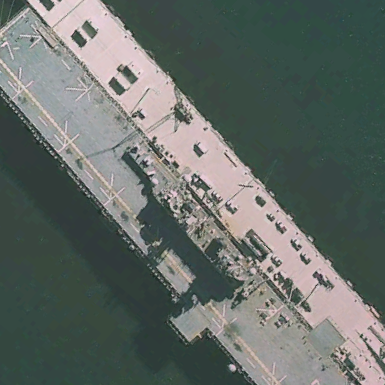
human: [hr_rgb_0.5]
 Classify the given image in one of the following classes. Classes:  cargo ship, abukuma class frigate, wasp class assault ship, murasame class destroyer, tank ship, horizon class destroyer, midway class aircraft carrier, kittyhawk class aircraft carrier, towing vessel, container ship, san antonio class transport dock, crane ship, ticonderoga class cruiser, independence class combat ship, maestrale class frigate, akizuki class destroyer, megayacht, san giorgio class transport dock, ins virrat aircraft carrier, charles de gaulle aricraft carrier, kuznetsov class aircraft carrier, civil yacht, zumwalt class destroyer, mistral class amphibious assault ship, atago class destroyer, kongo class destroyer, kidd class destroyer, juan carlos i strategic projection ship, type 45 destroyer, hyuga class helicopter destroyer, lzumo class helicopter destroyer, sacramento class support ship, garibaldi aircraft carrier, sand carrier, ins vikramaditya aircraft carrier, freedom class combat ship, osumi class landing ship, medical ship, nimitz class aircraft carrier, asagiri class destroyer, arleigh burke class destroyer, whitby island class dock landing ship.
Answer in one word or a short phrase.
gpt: Wasp class assault ship